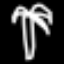
Label: palm tree